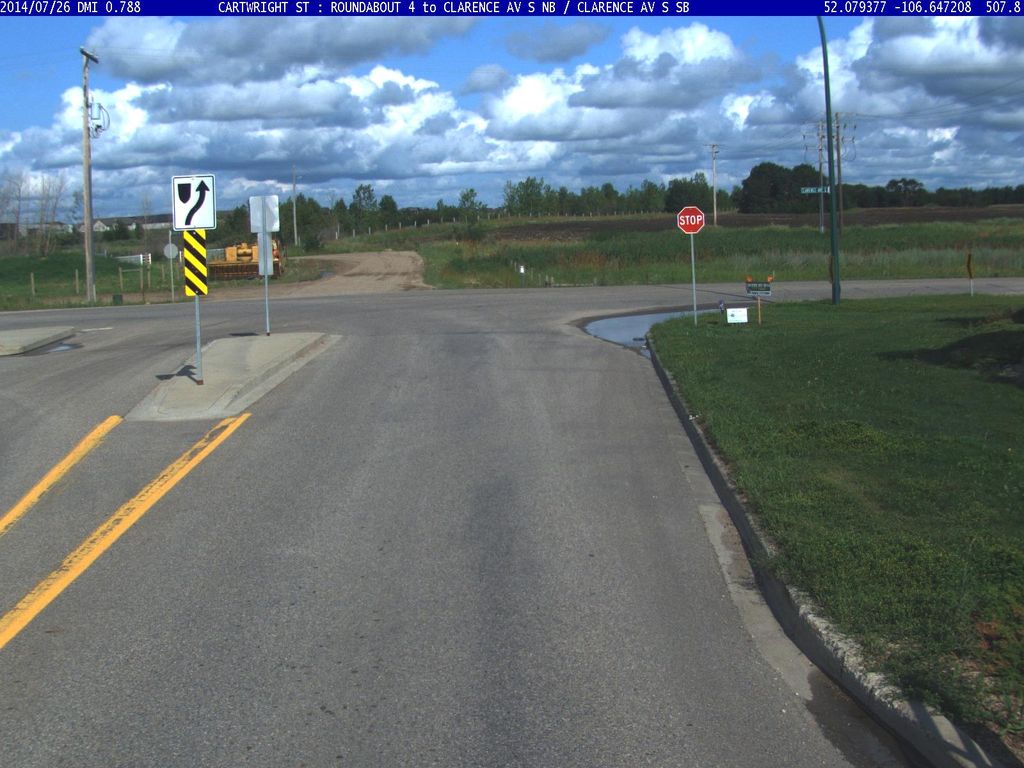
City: saskatoon